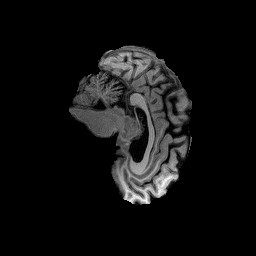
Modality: T1w
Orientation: sagittal
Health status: healthy